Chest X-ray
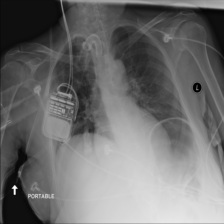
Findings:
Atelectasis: negative
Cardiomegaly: negative
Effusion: negative
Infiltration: negative
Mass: negative
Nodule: negative
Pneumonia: negative
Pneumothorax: negative
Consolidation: negative
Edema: negative
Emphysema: negative
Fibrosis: negative
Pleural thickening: negative
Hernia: negative